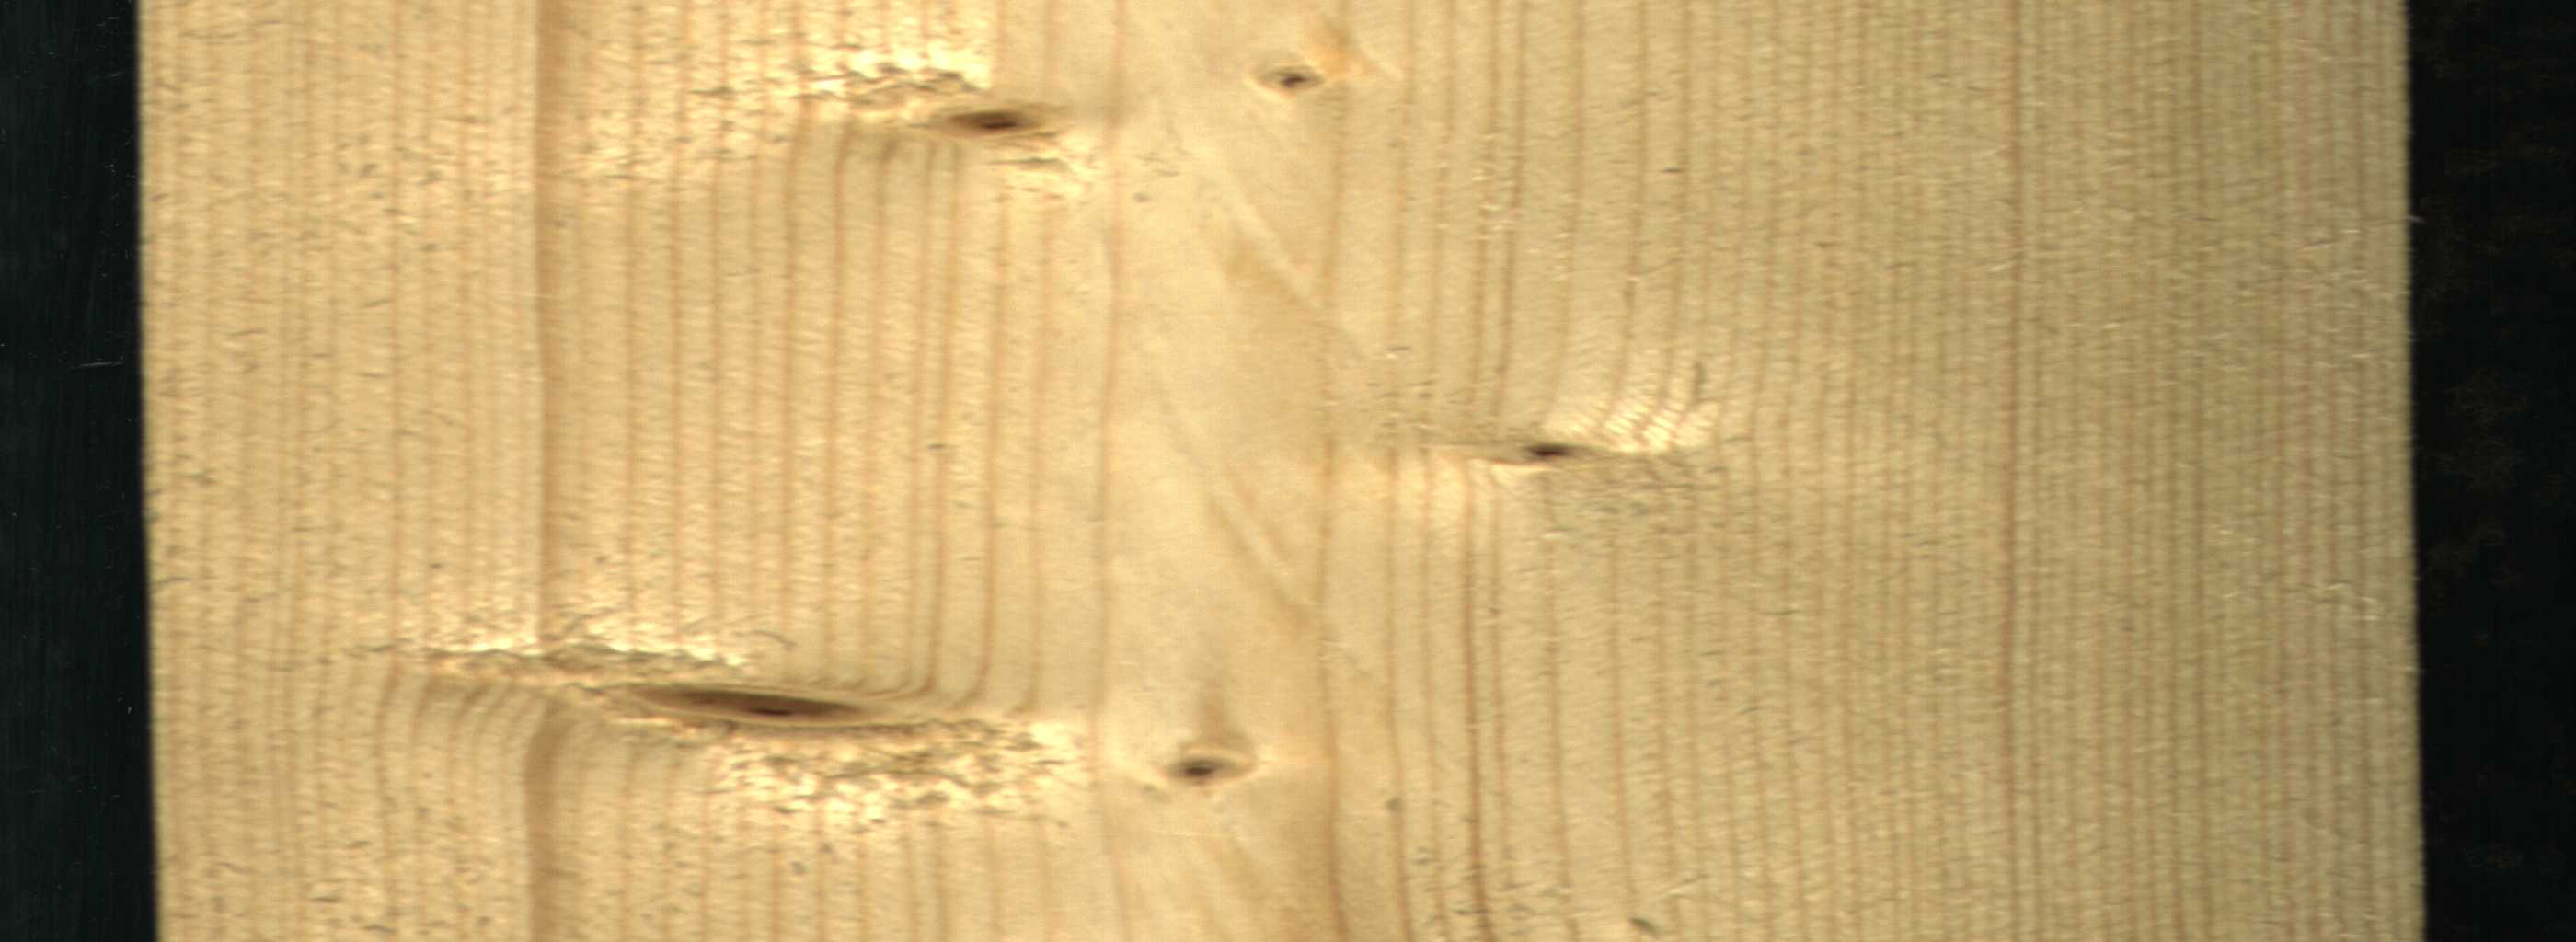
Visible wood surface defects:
Live_Knot
Live_Knot
Live_Knot
Live_Knot
Live_Knot